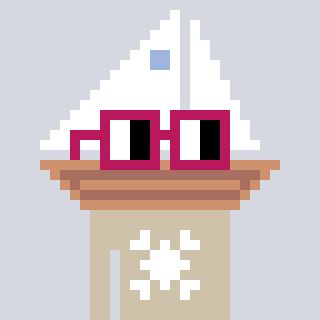
a pixel art character with square dark red glasses, a sailboat-shaped head and a bege-colored body on a cool background